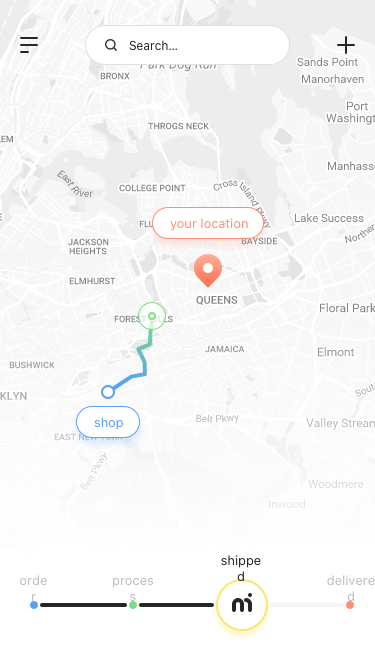
Text in this UI design:
your location
shop
order
process
shipped
delivered